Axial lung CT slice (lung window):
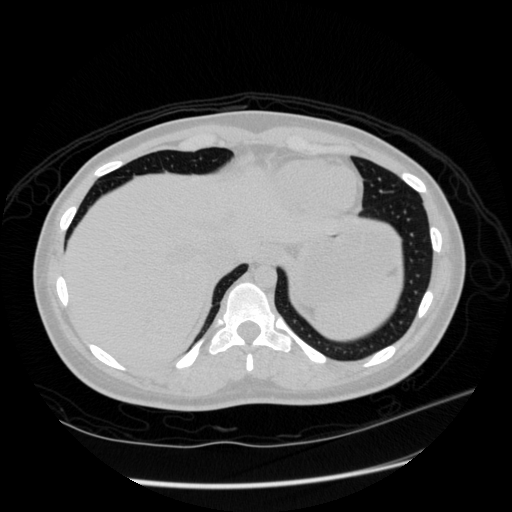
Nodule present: no